Interaction volume radius: 5 \u00c5
Interaction volume height: 30 \u00c5
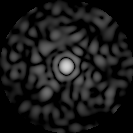
Disorder parameter: 0.8318